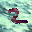
Label: 2